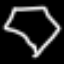
Label: diamond